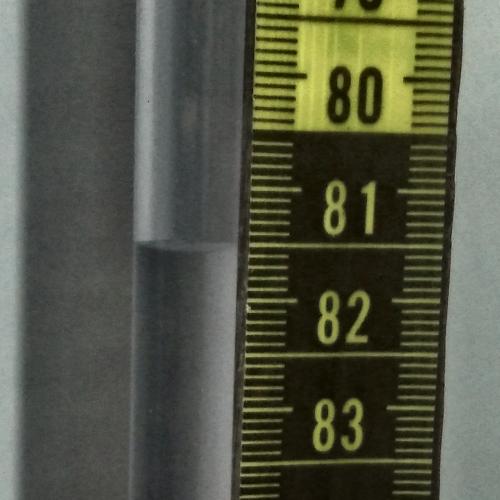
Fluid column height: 81.5 cm